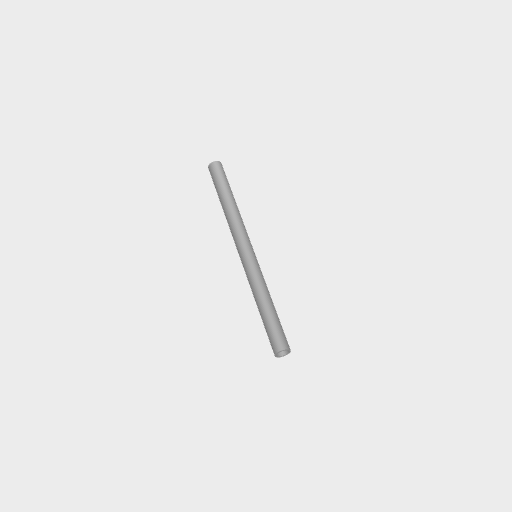
Part: AluminumTube8ID10OD150